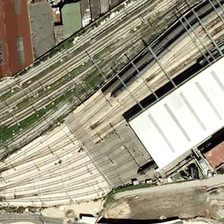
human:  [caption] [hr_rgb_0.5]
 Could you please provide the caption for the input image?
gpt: some buildings are in one side of a large railway station .

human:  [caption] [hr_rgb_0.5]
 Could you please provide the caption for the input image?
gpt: some buildings are in one side of a large railway station .

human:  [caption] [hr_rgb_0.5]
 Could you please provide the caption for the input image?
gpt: some buildings are in one side of a large railway station .

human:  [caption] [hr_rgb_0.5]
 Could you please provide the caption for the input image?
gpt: some buildings are in one side of a large railway station .

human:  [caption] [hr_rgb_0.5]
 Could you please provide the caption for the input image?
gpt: some buildings are in one side of a large railway station .